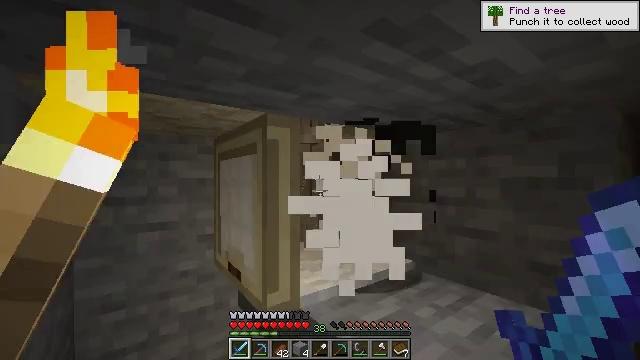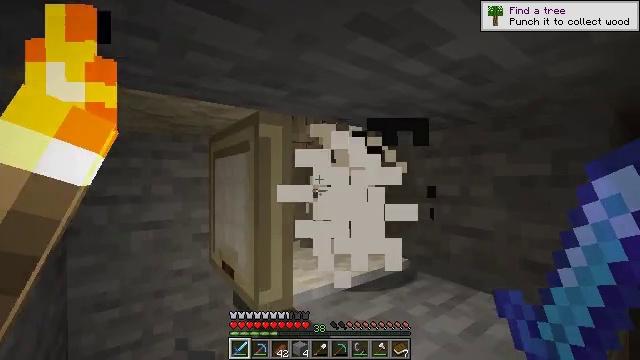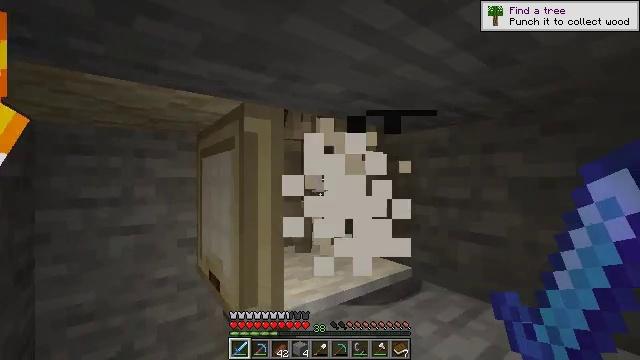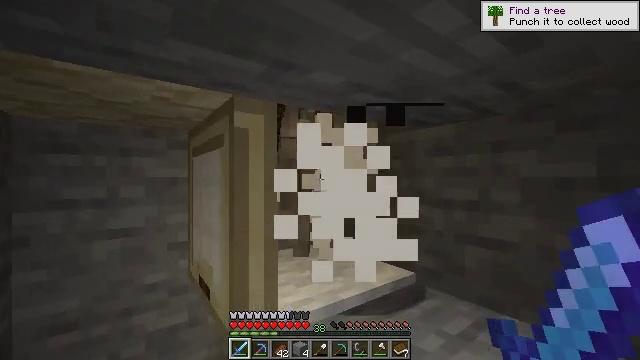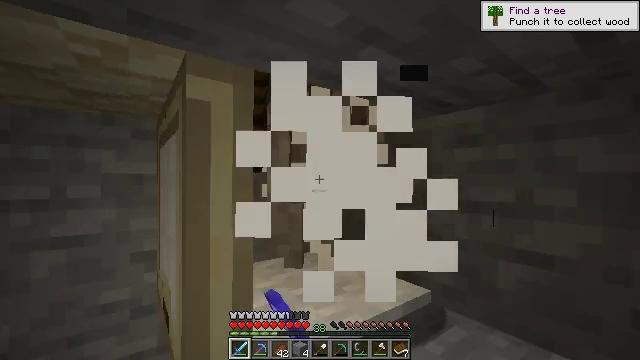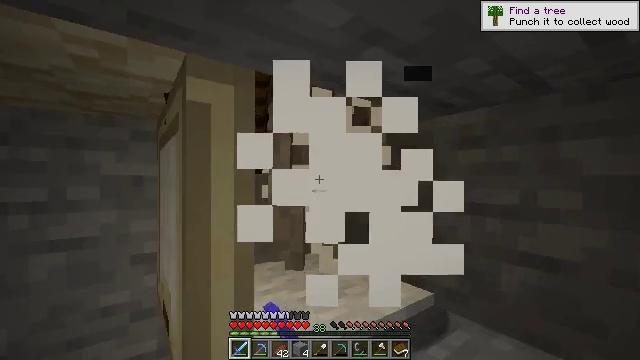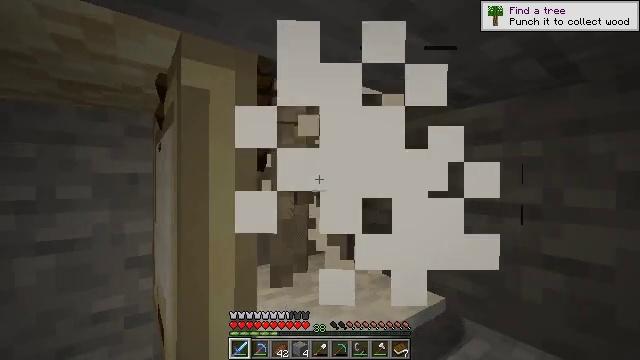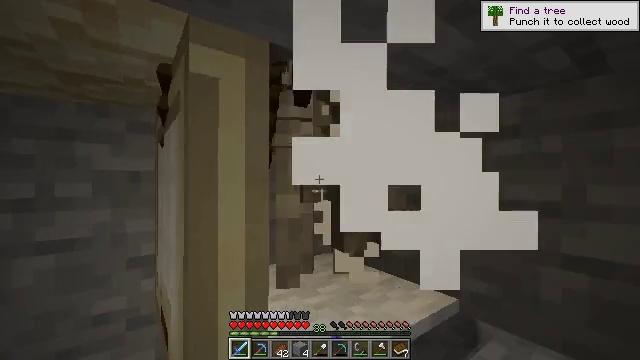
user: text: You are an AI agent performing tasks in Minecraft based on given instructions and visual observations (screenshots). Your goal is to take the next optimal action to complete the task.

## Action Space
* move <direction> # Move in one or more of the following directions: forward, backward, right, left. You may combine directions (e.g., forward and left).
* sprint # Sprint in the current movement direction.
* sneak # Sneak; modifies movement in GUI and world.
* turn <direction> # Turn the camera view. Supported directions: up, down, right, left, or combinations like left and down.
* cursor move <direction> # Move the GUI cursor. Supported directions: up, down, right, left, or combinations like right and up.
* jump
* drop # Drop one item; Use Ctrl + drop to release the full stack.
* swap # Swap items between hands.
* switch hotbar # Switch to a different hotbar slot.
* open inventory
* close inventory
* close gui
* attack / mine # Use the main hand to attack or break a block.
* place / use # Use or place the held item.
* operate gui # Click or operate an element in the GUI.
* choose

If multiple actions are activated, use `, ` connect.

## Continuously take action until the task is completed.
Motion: motion action
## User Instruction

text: Kill a skeleton.
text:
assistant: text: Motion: move forward
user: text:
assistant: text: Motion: move forward
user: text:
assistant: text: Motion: move forward, attack / mine
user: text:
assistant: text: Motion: move forward, attack / mine
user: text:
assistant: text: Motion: attack / mine
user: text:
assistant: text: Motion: attack / mine
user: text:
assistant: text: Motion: no_op
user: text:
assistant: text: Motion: no_op